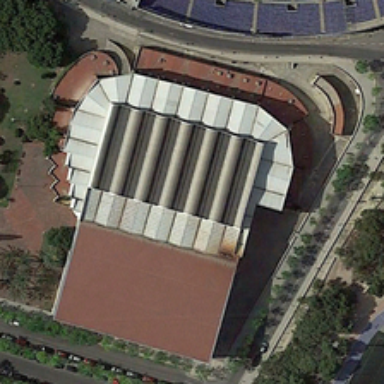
There is a white building in the middle of the land .